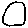
Label: circle